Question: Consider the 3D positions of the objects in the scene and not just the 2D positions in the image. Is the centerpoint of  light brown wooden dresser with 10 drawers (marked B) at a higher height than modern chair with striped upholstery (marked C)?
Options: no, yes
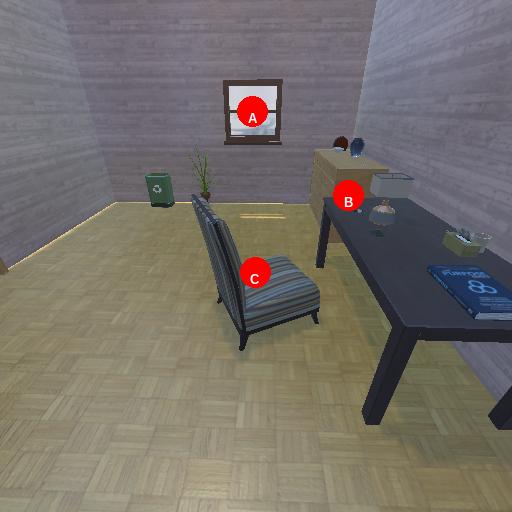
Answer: no